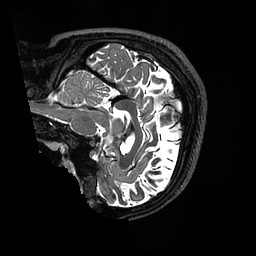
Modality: T2w
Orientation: sagittal
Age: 22
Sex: male
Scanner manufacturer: ge
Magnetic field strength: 3 T
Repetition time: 3.202 s
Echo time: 0.06663 s